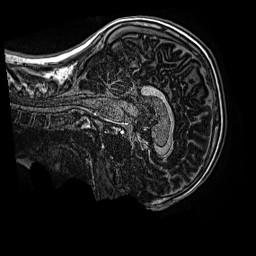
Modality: MP2RAGE
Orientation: sagittal
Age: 13
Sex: male
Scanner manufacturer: siemens
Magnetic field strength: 3 T
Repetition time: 4 s
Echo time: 0.00299 s